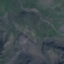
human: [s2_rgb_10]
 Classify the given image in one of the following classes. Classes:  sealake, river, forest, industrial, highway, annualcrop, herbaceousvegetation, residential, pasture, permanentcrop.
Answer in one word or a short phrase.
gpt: HerbaceousVegetation